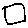
Label: square